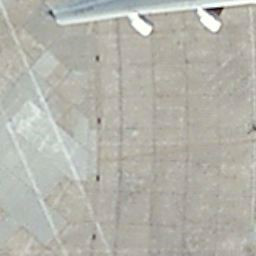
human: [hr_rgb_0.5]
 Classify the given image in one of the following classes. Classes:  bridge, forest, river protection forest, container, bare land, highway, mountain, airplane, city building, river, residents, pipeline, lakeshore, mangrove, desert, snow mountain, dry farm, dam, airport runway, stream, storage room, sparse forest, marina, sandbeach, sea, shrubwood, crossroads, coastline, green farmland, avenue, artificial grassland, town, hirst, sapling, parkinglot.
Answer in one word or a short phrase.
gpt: airport runway